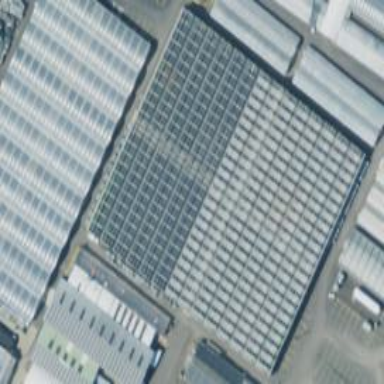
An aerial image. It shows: Greenhouse.